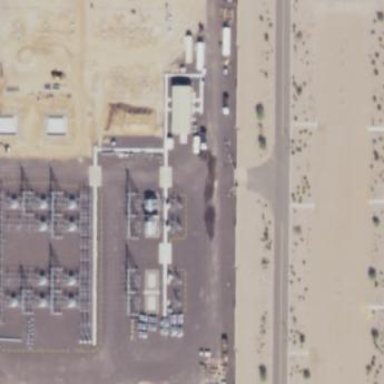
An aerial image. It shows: Substation with power equipment.